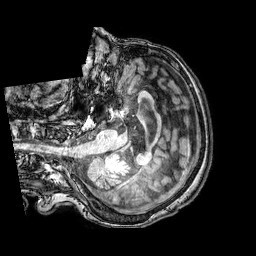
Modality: T1w
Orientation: axial
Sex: female
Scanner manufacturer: philips
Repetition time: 0.008152 s
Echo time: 0.00373 s